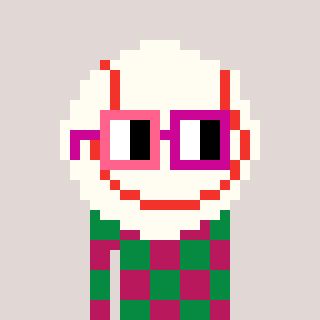
a pixel art character with square pink and red glasses, a baseball ball-shaped head and a darkpink-colored body on a warm background